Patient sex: M
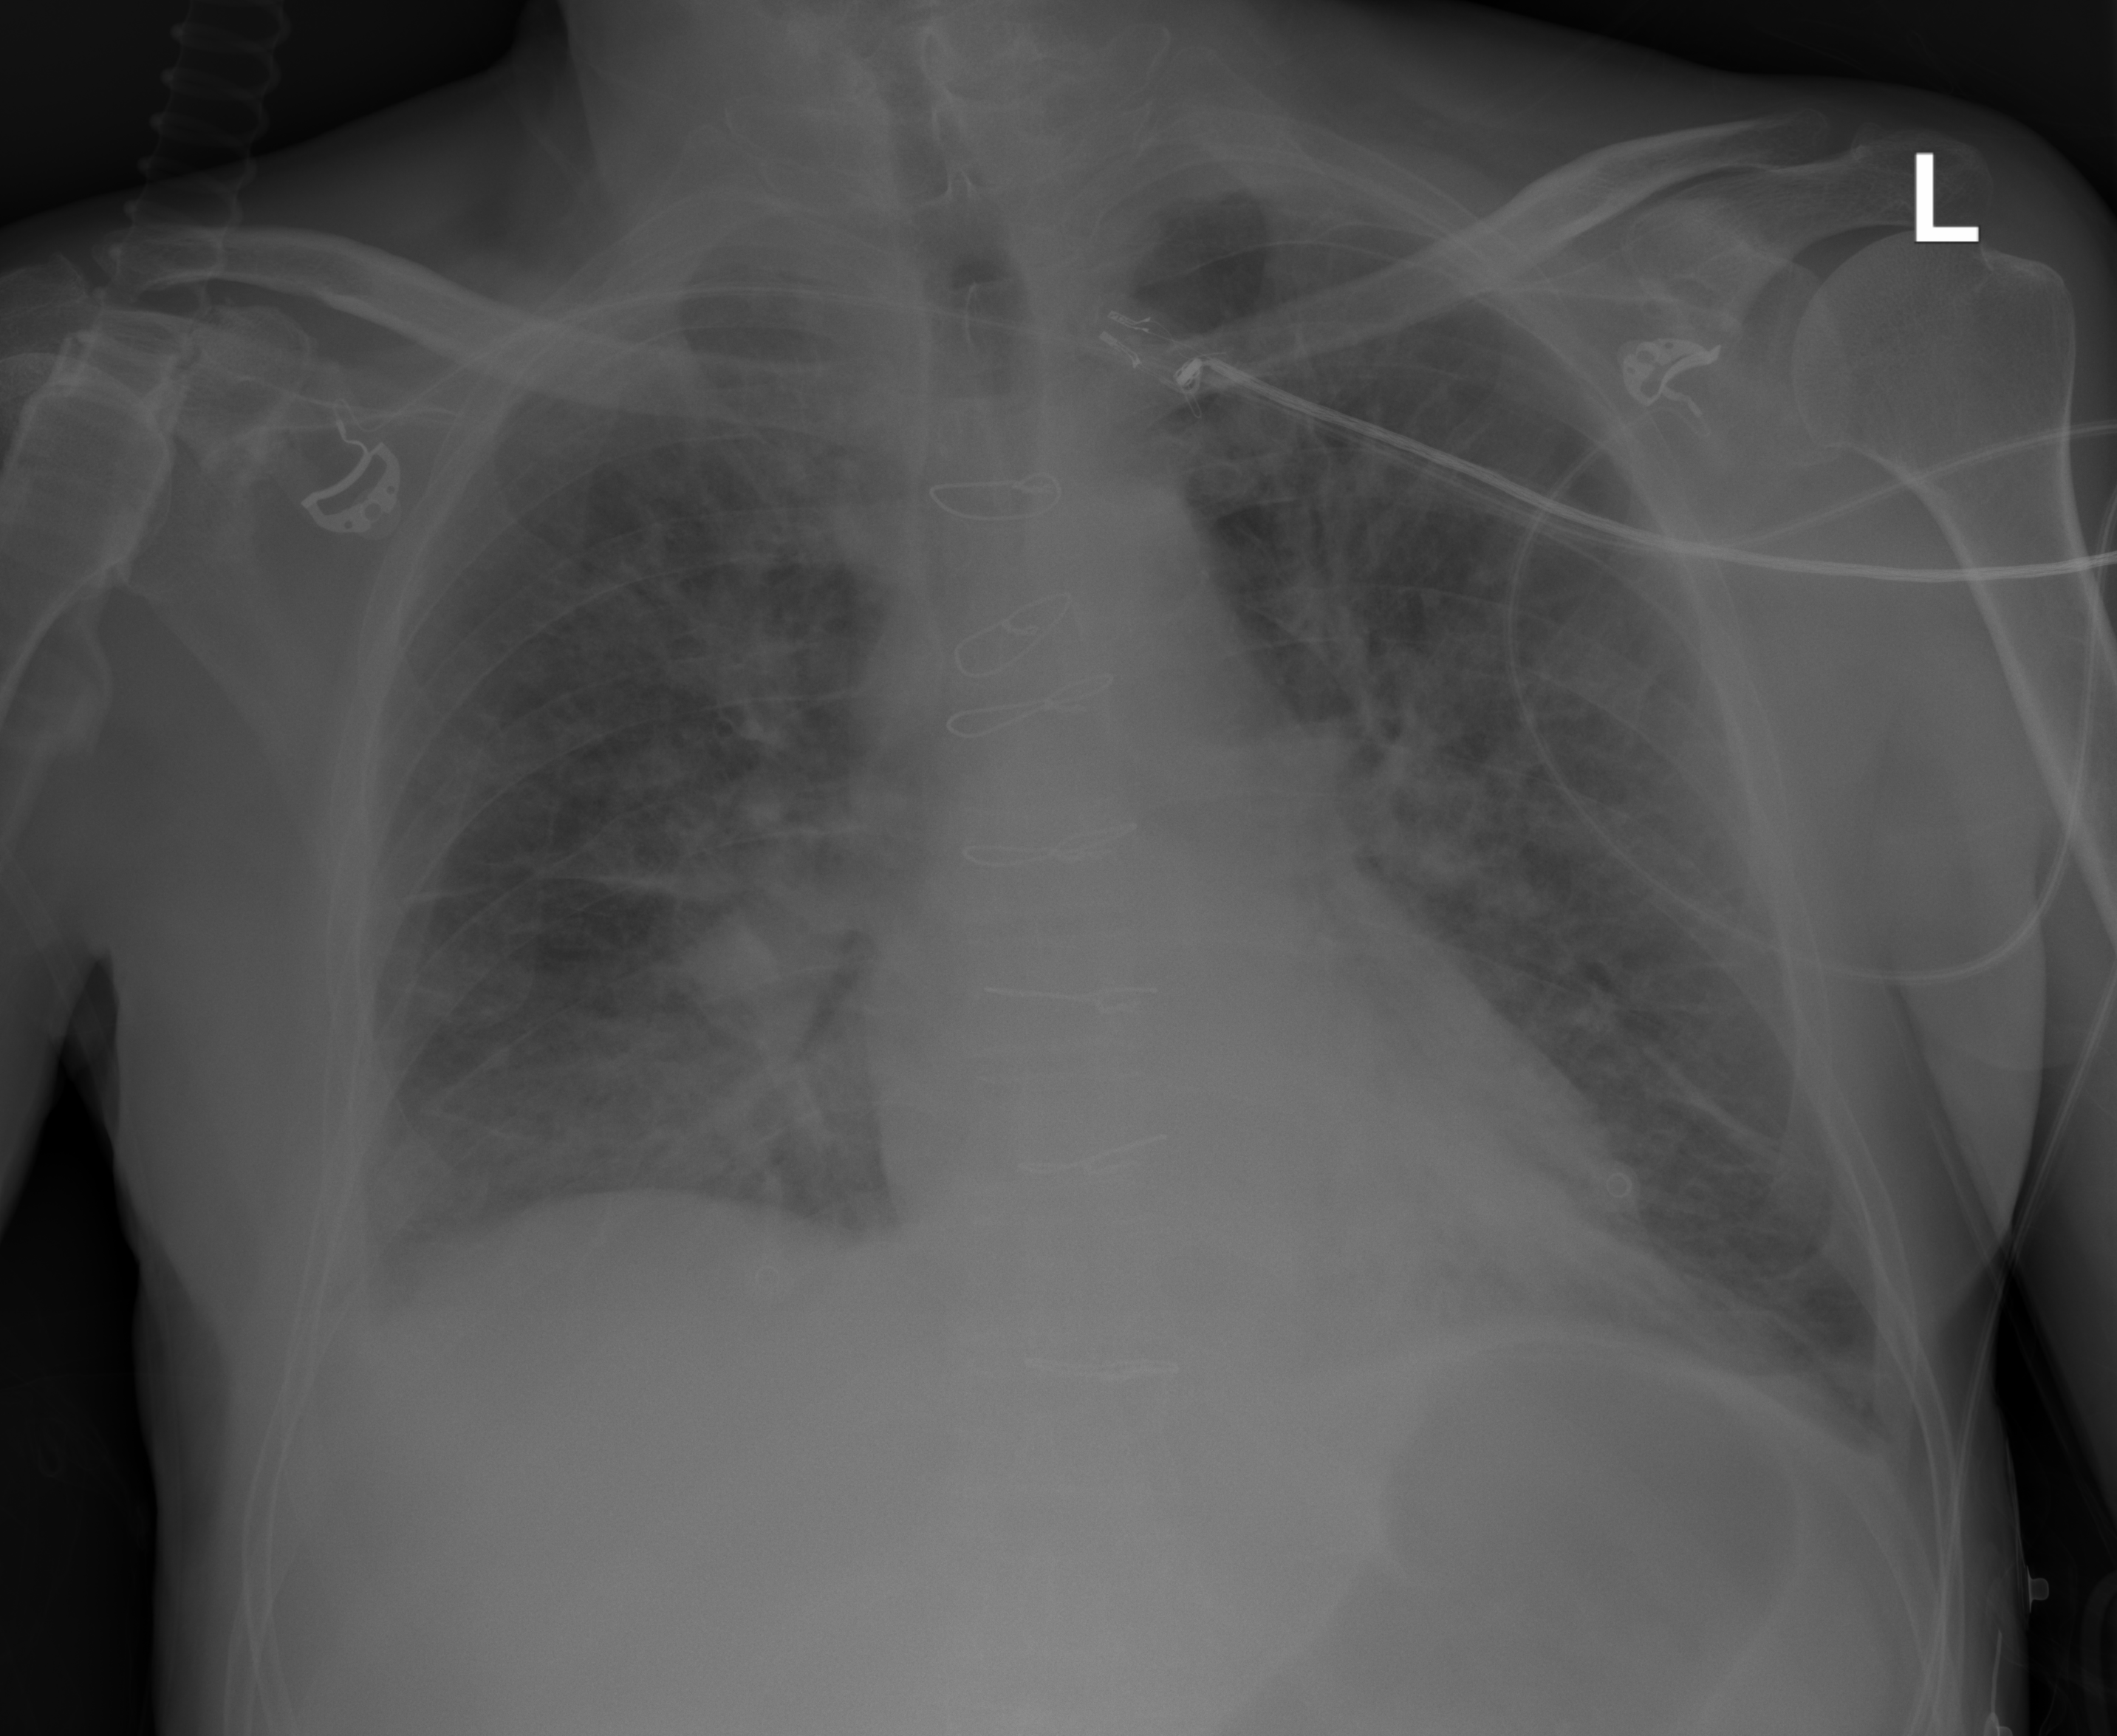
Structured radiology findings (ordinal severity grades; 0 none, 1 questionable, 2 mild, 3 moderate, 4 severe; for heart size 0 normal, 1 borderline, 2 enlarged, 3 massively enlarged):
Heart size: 0
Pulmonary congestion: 2
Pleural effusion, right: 1
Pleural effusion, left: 0
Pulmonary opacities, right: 3
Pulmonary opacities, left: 3
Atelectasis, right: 2
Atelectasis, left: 2